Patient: sex F, age 65
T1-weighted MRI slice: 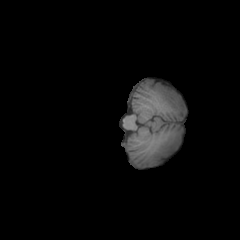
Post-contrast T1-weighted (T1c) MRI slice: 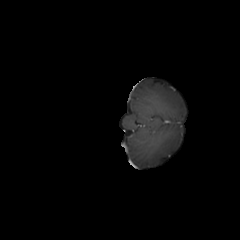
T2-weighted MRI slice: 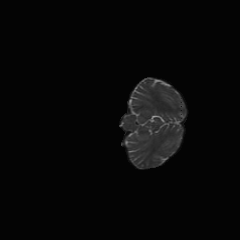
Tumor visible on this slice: no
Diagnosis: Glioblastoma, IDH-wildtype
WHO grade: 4